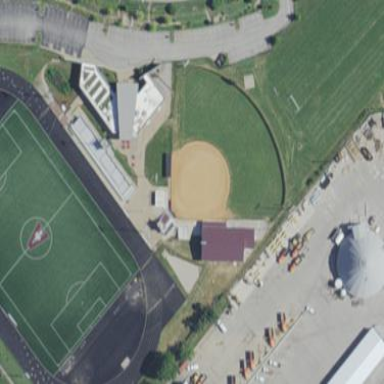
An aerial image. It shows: Baseball pitch for leisure and sports activities.